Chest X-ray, PA view. Patient: 34 years old, sex F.
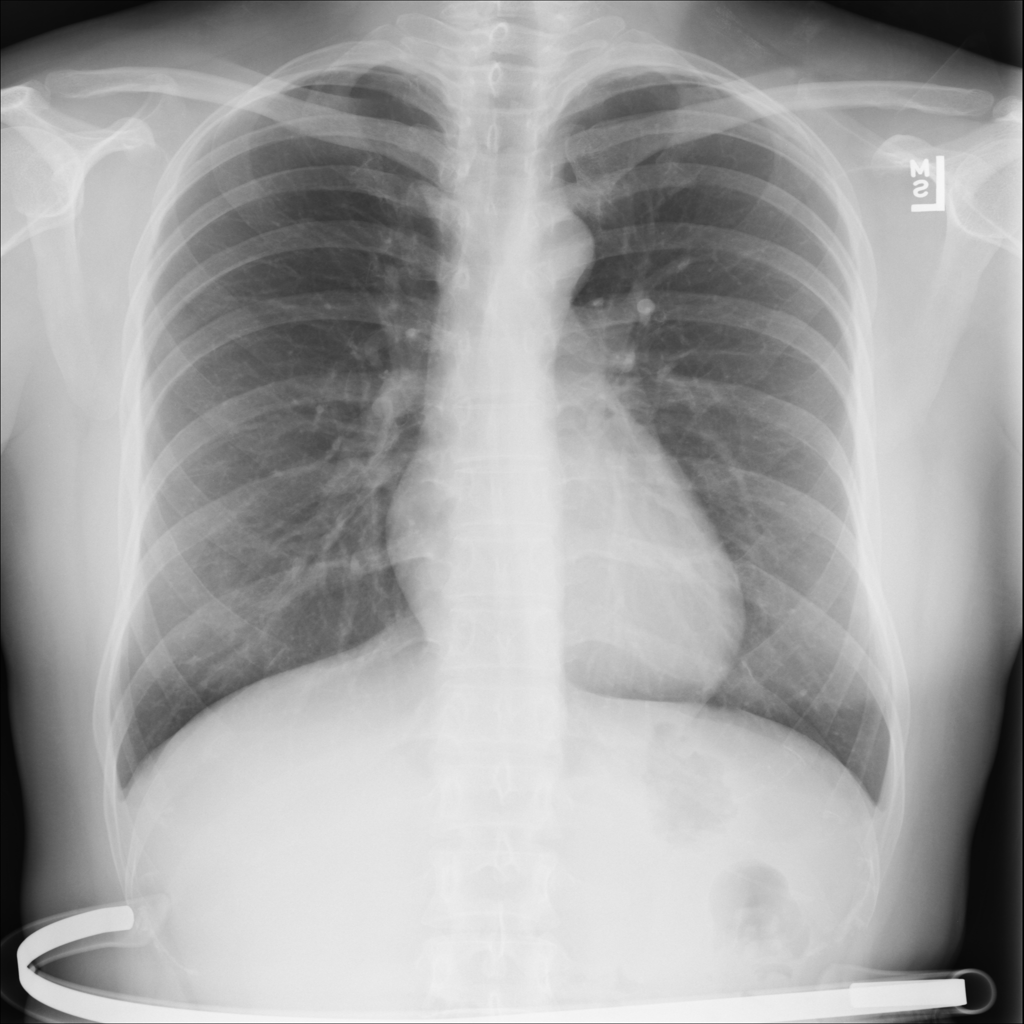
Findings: No Finding